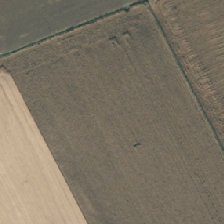
Land cover: shortrotation_cropland